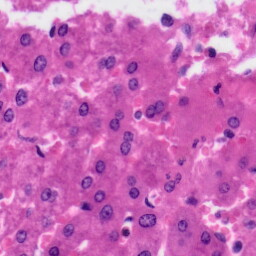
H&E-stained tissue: Liver